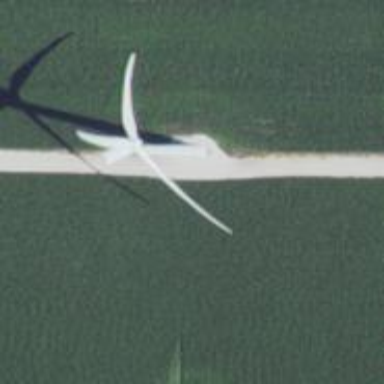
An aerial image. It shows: Wind generator in the form of horizontal axis wind turbine.